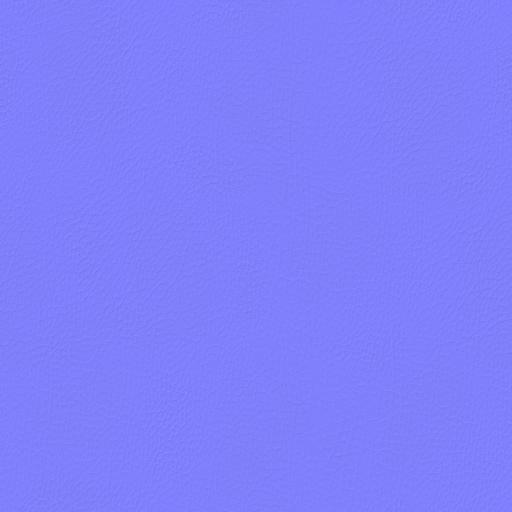
black leather